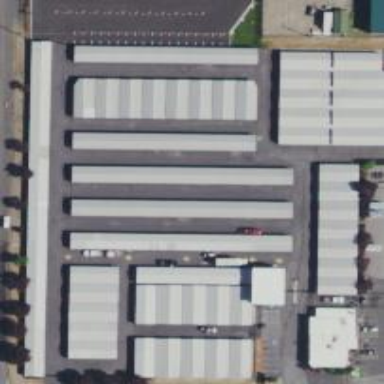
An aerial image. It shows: Commercial area with storage rental shop.